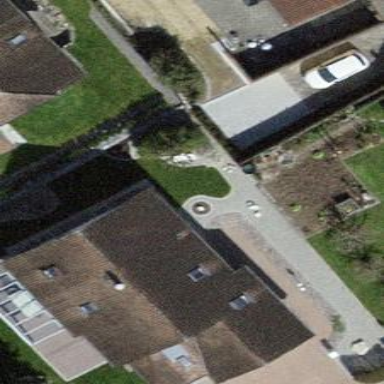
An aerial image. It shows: Building with tile roof.